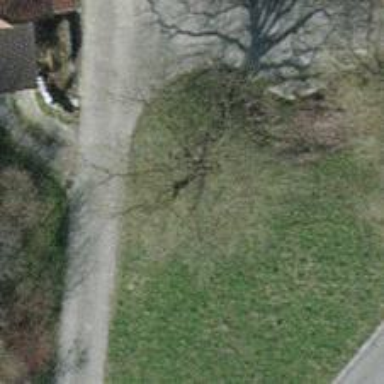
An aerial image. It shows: Single tag "natural: tree."